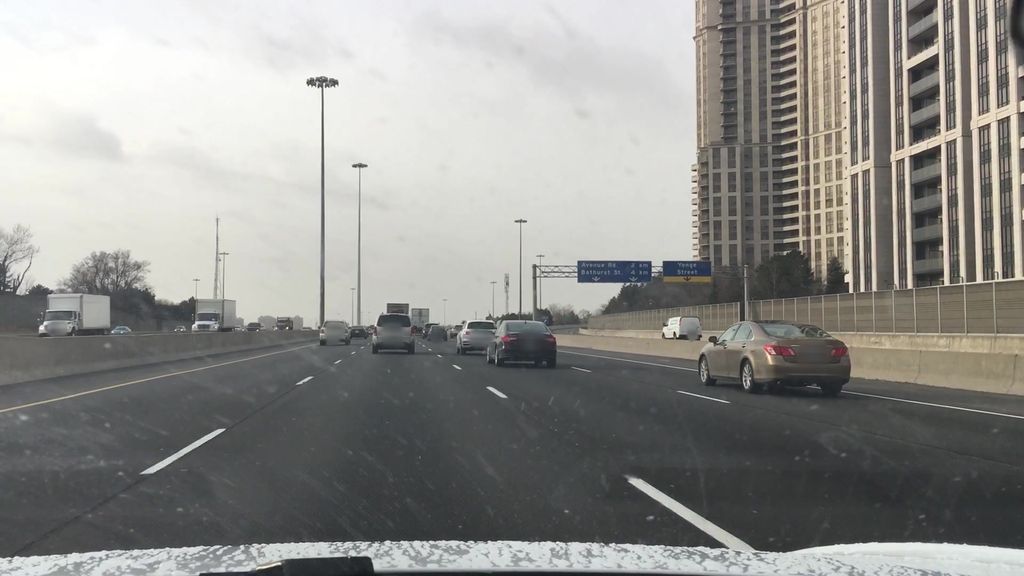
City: toronto